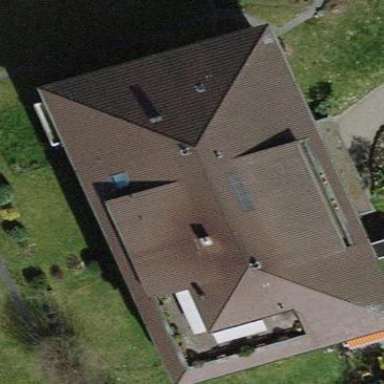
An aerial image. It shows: Building with hipped roof.